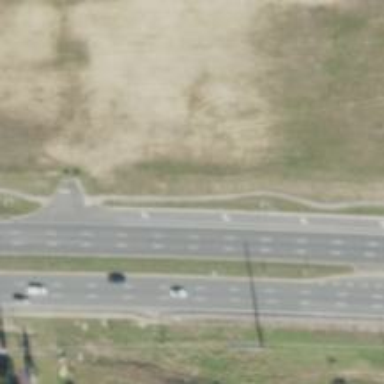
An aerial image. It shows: Asphalt trunk highway.